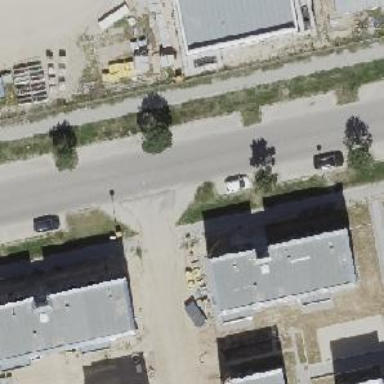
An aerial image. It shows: Residential road.